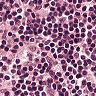
Metastatic tissue present: no